Question:
There's this extra space below the buttons, and I dont know why is it there. I tried everything and looked for anyone who have had this kind of problem and sadly i found nothing. It's either I want to remove the extra space and/or lower it down perfectly aligned.
Here's my xml file
'''
<RelativeLayout
android:layout_width="fill_parent"
android:layout_height="fill_parent">
<LinearLayout
android:id="@+id/button_layout"
android:layout_alignParentTop="true"
android:orientation="horizontal"
android:layout_width="fill_parent"
android:layout_height="wrap_content"
android:background="#262626"
android:gravity="center">
<Button
android:id="@+id/receipts_button"
android:background="@android:color/transparent"
android:drawableTop="@drawable/preview_save_icon"
android:layout_width="fill_parent"
android:layout_height="wrap_content"
android:layout_weight="1"/>
<Button android:id="@+id/capture_button"
android:background="@android:color/transparent"
android:drawableTop="@drawable/preview_upload_icon"
android:layout_width="fill_parent"
android:layout_height="wrap_content"
android:layout_weight="1"/>
<Button android:id="@+id/settings_button"
android:background="@android:color/transparent"
android:drawableTop="@drawable/preview_discard_icon"
android:layout_width="fill_parent"
android:layout_height="wrap_content"
android:layout_weight="1"/>
</LinearLayout>
'''
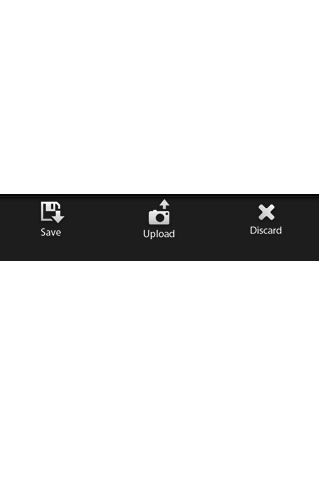
Answer: Is there any reason you are using a button instead of ImageView? You are using 'android:drawableTop' which will position your image in the top part and leave some space in the bottom for text!
As you don't want text, I'ts easier to replace it with 'ImageView' and set the image as source. So it will be centered on the view:
'''
<LinearLayout
android:id="@+id/button_layout"
android:layout_alignParentTop="true"
android:orientation="horizontal"
android:layout_width="fill_parent"
android:layout_height="wrap_content"
android:background="#262626"
android:gravity="center">
<ImageView
android:id="@+id/receipts_button"
android:background="@android:color/transparent"
android:src="@drawable/ic_launcher"
android:layout_width="fill_parent"
android:layout_height="wrap_content"
android:layout_weight="1"/>
<ImageView android:id="@+id/capture_button"
android:background="@android:color/transparent"
android:src="@drawable/ic_launcher"
android:layout_width="fill_parent"
android:layout_height="wrap_content"
android:layout_weight="1"/>
<ImageView android:id="@+id/settings_button"
android:background="@android:color/transparent"
android:src="@drawable/ic_launcher"
android:layout_width="fill_parent"
android:layout_height="wrap_content"
android:layout_weight="1"/>
</LinearLayout>
'''